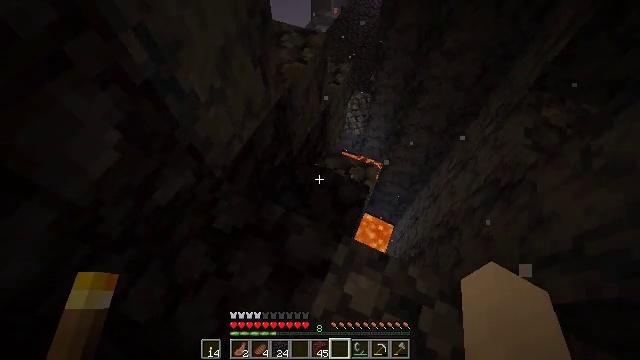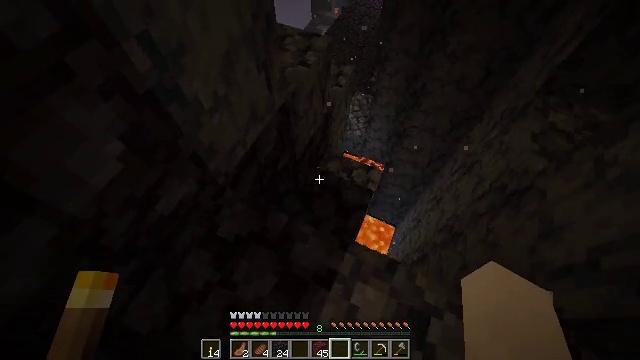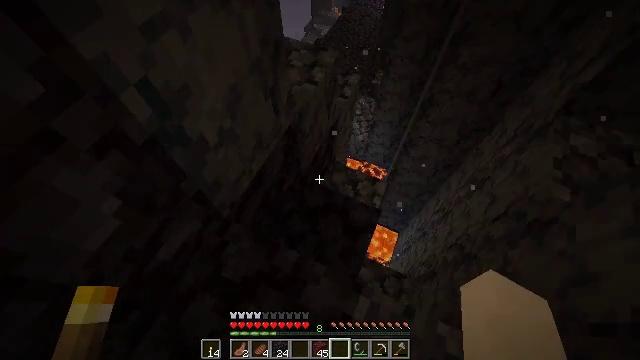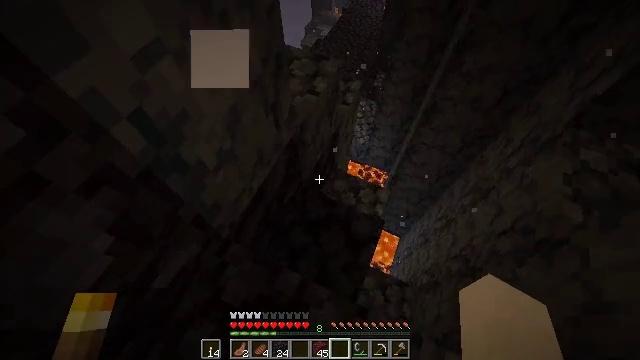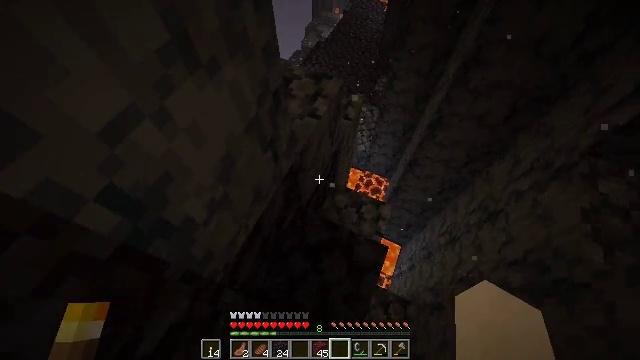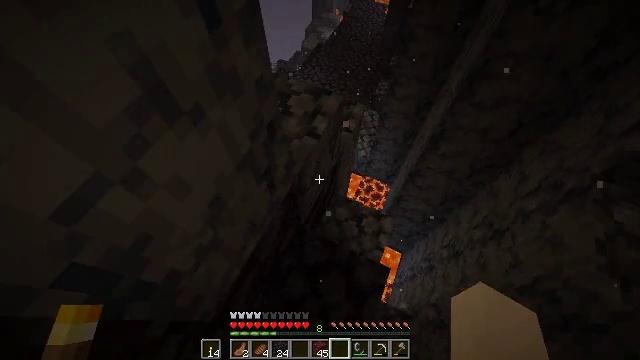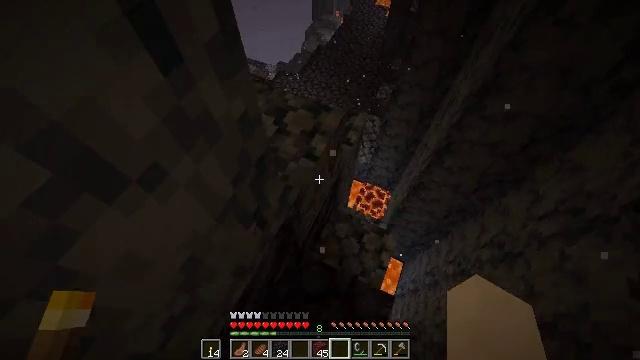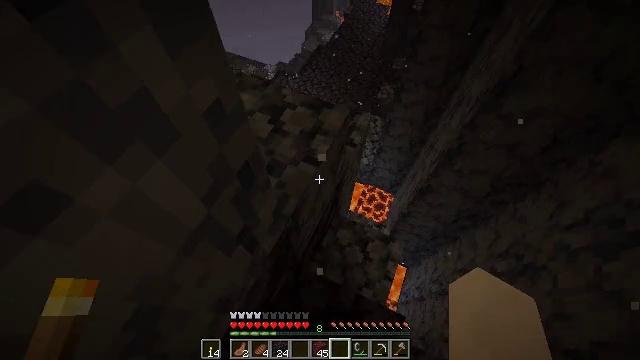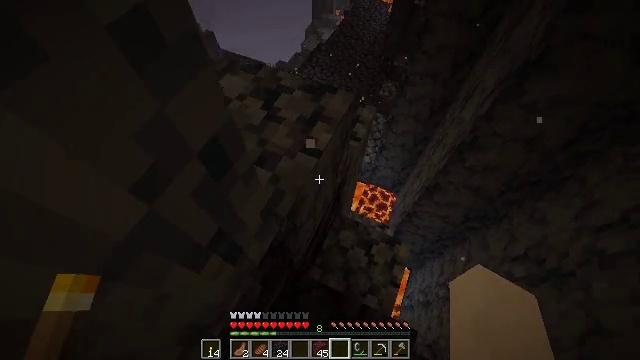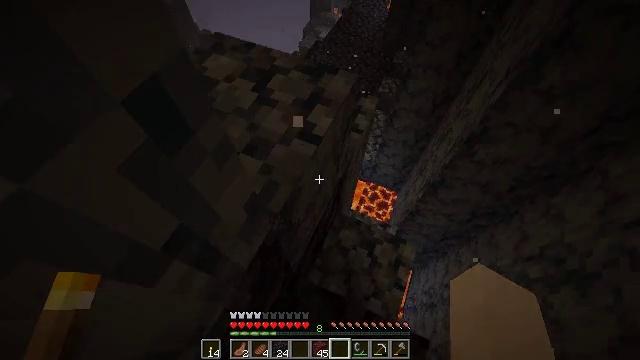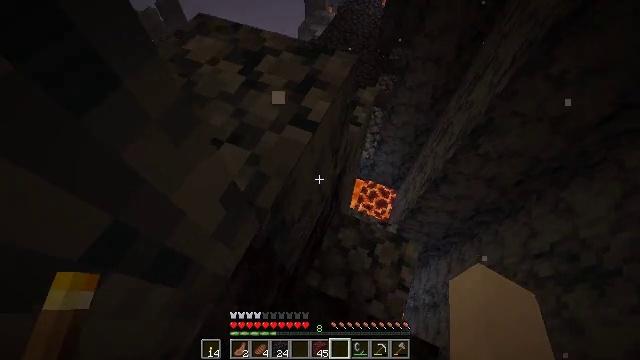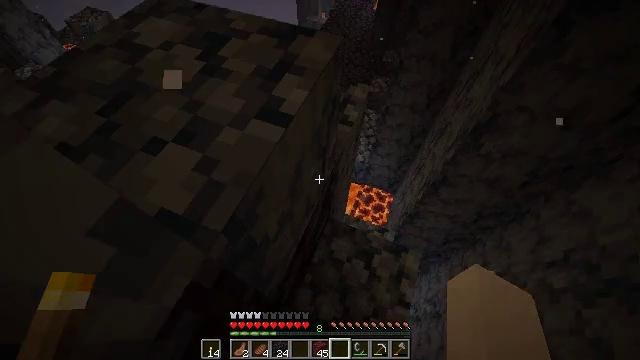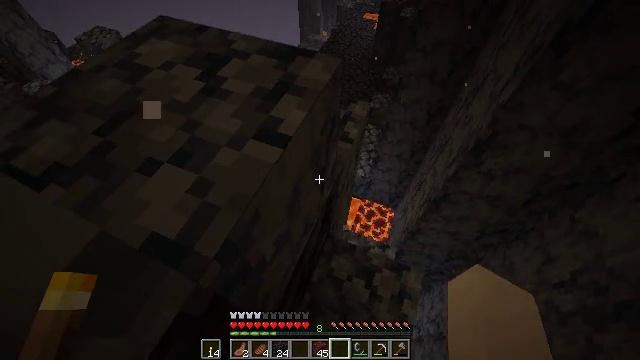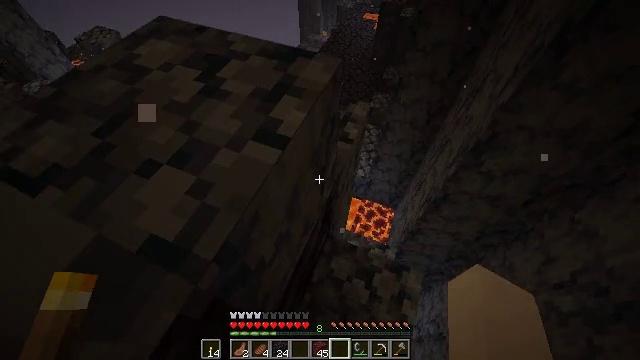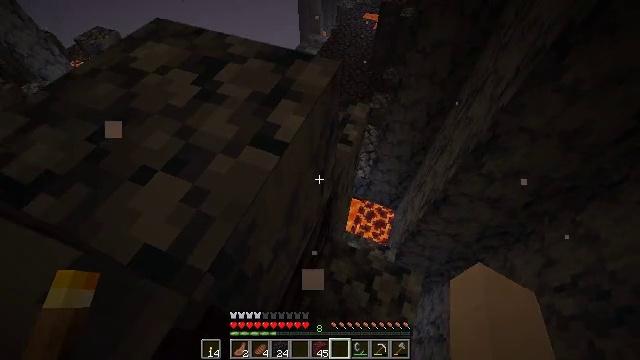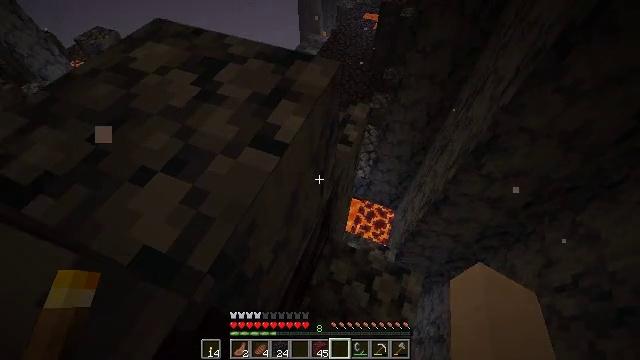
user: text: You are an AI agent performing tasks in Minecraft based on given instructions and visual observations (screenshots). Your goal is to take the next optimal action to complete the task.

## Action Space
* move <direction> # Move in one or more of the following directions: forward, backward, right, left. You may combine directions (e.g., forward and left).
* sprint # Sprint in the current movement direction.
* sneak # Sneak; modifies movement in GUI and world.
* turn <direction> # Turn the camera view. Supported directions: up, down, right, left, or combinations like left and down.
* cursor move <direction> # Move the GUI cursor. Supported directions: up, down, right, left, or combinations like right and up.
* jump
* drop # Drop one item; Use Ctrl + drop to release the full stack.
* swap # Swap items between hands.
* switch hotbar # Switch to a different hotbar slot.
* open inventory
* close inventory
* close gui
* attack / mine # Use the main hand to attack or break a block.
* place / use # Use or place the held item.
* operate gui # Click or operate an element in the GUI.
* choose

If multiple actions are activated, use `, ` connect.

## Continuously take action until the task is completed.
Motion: motion action
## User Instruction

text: Combat the magma cube.
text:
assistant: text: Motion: move forward
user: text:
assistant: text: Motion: move forward
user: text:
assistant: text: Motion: move forward
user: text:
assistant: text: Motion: move forward
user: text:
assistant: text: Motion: move forward
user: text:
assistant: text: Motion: move forward
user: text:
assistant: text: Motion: no_op
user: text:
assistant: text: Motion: no_op
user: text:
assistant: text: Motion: no_op
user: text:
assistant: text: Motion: turn right
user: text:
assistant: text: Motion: turn right and up
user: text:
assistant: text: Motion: turn up
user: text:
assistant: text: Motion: no_op
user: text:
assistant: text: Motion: no_op
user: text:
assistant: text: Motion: no_op
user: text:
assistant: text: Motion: move forward
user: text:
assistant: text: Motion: move forward
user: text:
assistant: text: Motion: move forward
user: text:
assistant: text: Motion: move forward and move left, jump
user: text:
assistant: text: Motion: move forward and move left, jump
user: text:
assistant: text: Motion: move left, turn left, jump
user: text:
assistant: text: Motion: move left
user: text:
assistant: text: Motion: move left
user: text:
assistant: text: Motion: move left
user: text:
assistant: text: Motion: move left
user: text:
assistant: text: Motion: move left
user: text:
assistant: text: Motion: move left
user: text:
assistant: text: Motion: turn down
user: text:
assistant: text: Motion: move forward, turn right and down
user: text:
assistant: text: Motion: move forward, turn down